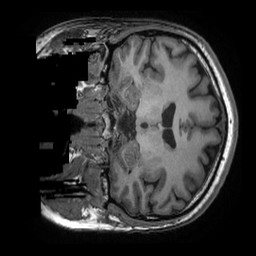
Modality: T1w
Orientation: coronal
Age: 39
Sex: male
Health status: healthy
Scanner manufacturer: ge